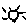
Label: sun